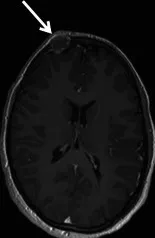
Preoperative imaging including MRI and CT scan. (B) T1-weighted MRI axial view reveals a hypo-intense lesion on the right frontal skull lesion (white arrow).
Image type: radiology (mri)